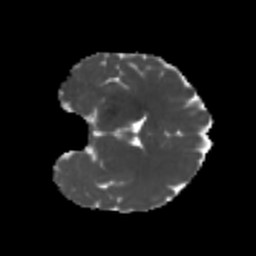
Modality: MD
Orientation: coronal
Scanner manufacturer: siemens
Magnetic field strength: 3 T
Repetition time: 4 s
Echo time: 0.0594 s